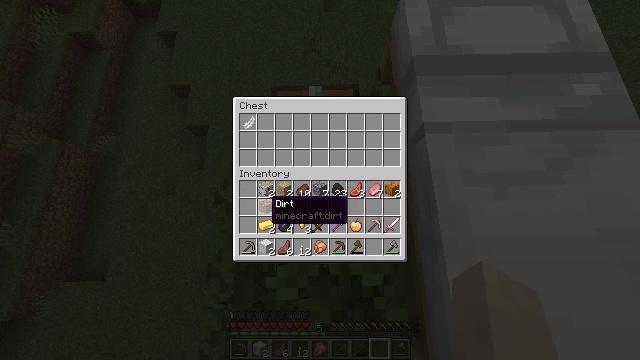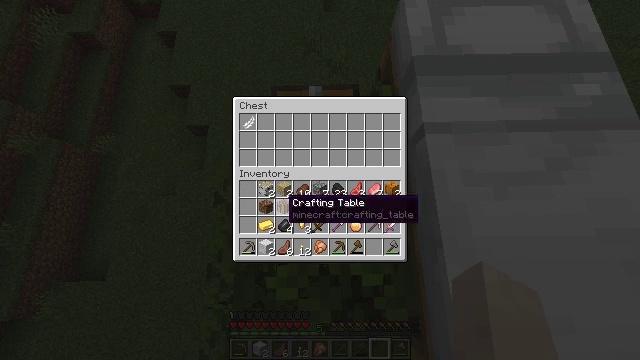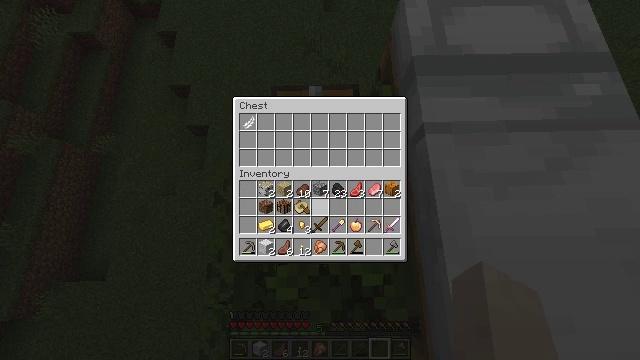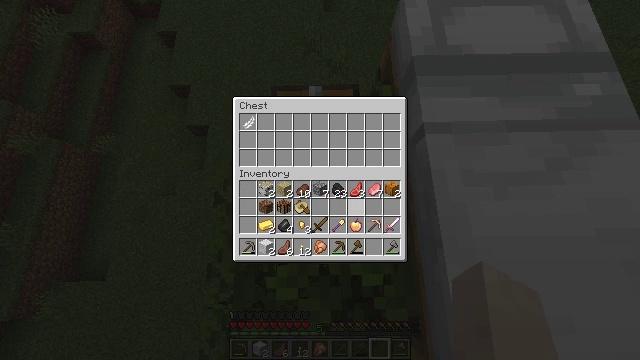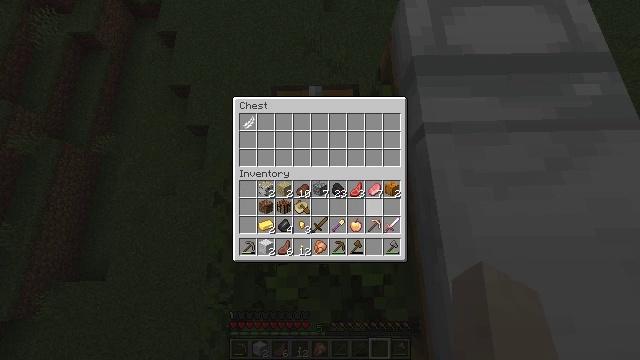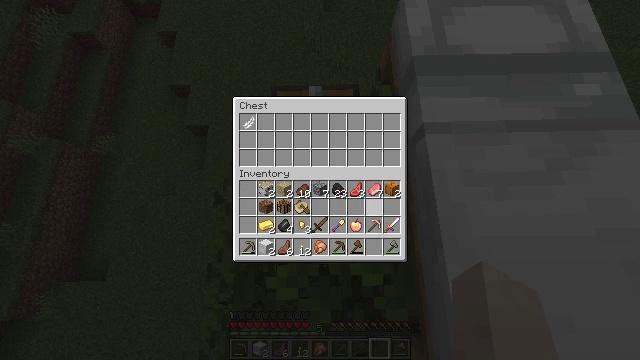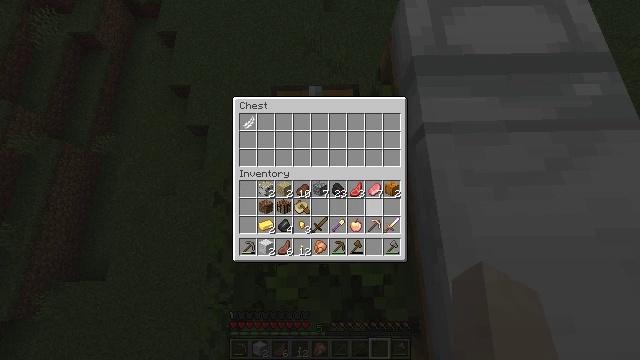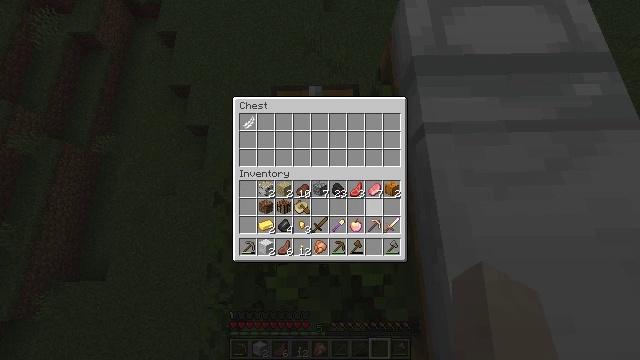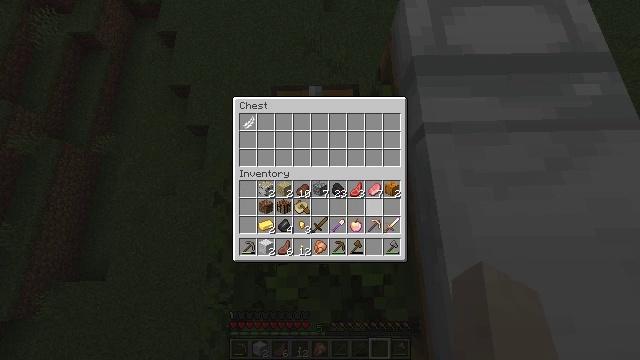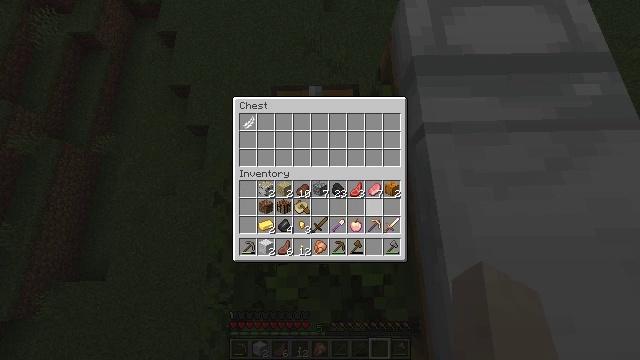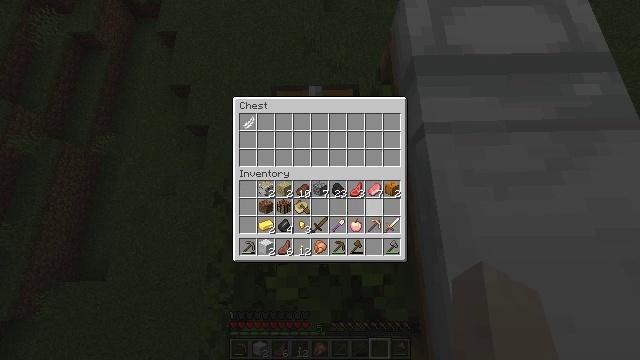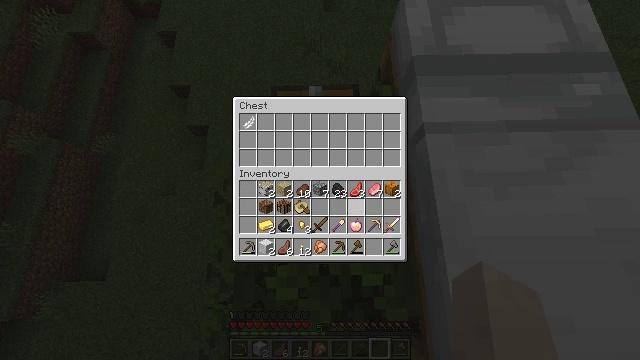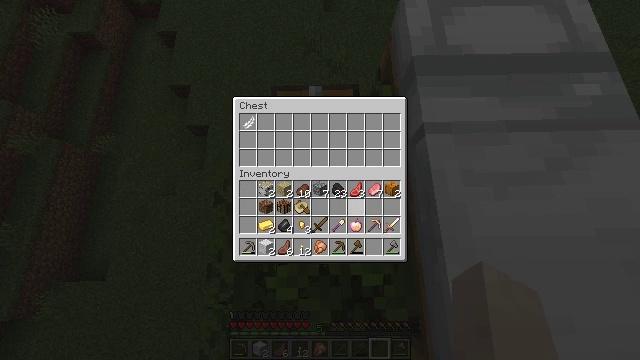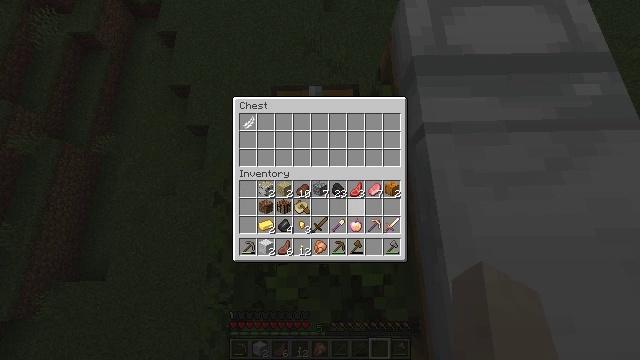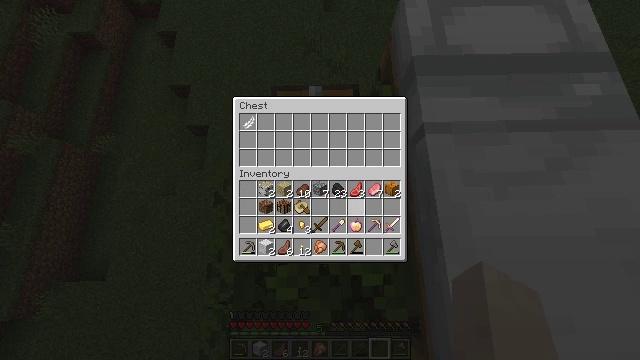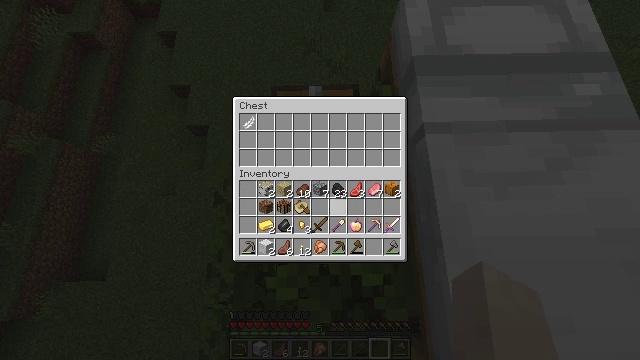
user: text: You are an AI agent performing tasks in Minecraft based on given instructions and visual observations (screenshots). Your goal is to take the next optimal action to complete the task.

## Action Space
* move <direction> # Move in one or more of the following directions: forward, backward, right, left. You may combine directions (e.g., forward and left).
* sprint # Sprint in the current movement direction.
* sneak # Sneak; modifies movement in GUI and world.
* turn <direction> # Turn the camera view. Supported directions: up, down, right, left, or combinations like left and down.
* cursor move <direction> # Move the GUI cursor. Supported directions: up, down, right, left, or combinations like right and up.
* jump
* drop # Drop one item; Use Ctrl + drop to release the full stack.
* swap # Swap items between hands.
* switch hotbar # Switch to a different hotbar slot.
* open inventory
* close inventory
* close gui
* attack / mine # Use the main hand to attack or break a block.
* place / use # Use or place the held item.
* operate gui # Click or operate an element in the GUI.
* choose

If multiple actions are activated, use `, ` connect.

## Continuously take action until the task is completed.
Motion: motion action
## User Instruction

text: Gather grass on the ground.
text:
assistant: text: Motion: sneak, cursor move right
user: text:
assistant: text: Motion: sneak, cursor move right
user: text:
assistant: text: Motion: sneak, cursor move right
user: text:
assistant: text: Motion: sneak
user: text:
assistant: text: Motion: sneak
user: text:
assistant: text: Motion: sneak
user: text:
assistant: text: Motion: sneak
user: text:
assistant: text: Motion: sneak
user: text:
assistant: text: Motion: sneak
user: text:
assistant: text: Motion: sneak
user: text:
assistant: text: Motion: sneak
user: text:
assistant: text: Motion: sneak
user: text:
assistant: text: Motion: sneak
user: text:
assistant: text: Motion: sneak, cursor move left
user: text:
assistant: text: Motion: sneak, cursor move left
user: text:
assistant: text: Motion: sneak, cursor move left
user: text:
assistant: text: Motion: sneak
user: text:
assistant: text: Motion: sneak
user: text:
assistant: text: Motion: sneak
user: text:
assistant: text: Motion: sneak
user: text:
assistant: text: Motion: sneak
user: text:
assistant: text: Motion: sneak
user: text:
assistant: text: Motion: sneak
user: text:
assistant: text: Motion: sneak
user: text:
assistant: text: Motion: sneak
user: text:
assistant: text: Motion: sneak
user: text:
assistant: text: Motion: sneak
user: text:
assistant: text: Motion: sneak
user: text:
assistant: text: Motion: sneak
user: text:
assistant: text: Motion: sneak, cursor move right